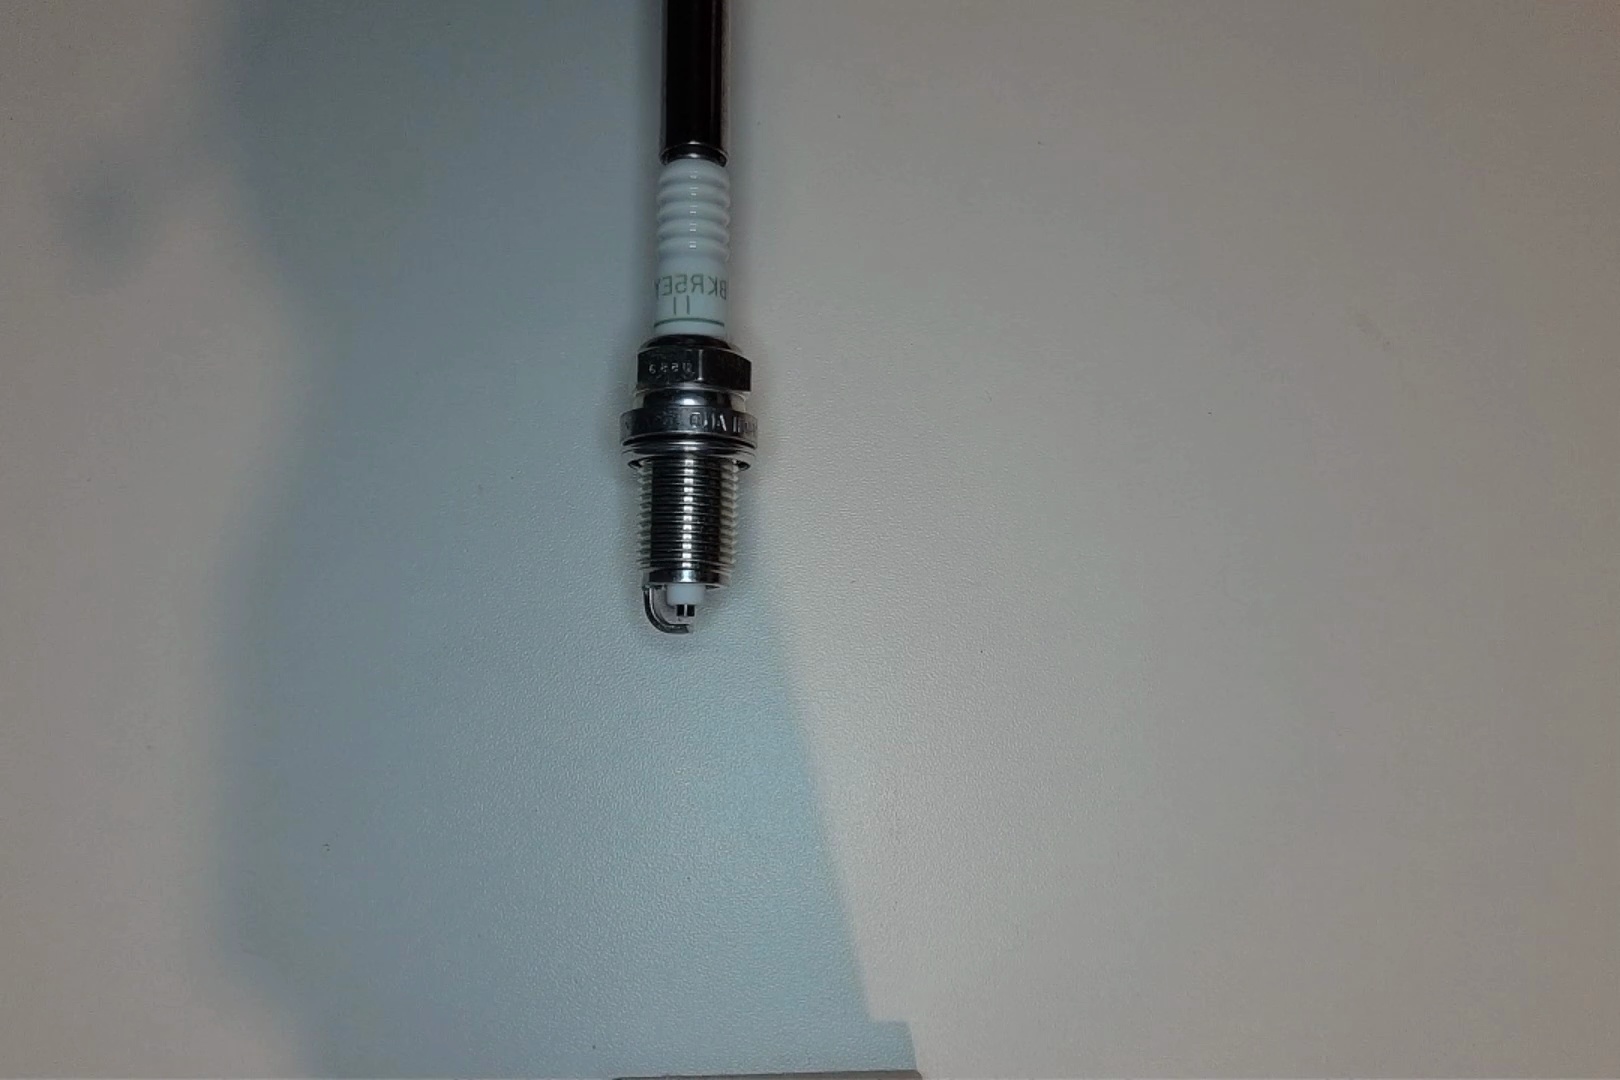
Label: normal